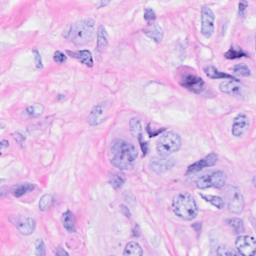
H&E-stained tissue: Breast